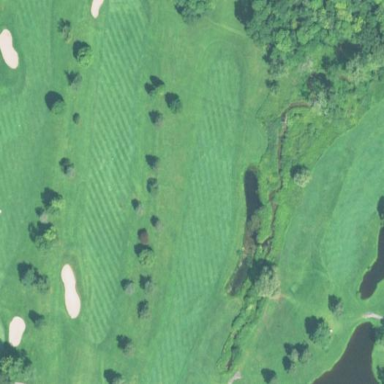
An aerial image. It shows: Golf fairway in the image.